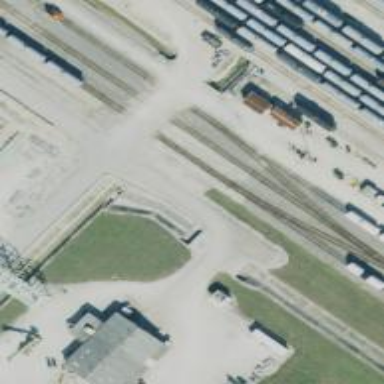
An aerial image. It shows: Railway spur service.